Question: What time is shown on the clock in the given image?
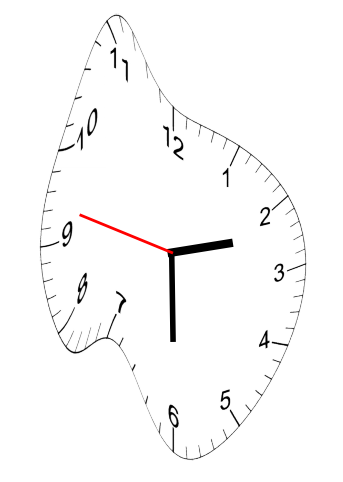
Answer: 02:29:47